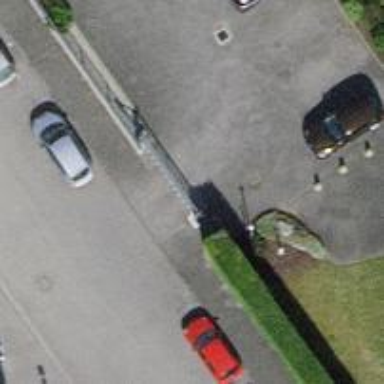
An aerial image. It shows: Sliding gate barrier.